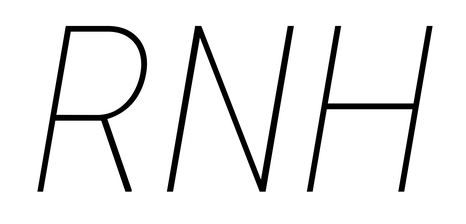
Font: Roboto-Italic_Condensed_Thin_Italic